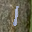
Label: 1